RGB frame:
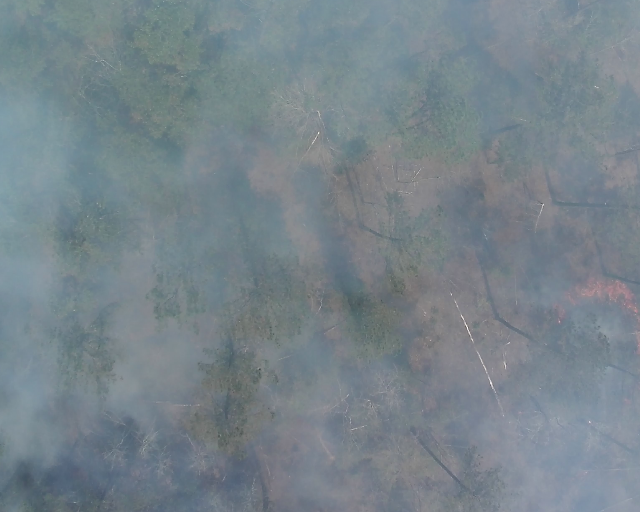
Thermal frame:
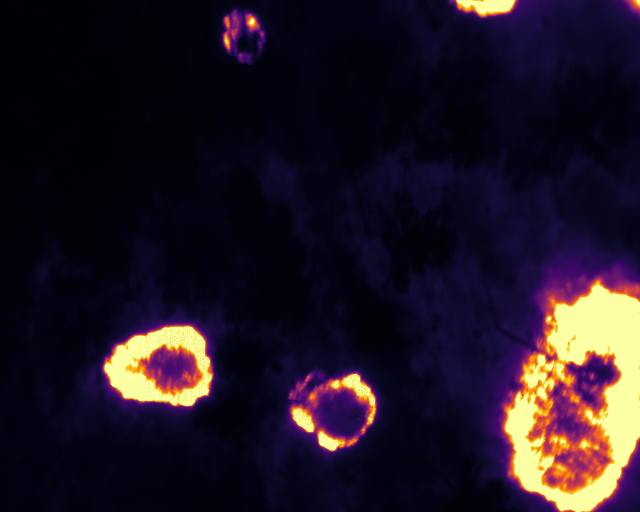
Captured: 2026-02-26 02:28:22
Pixels at or above 80 °C: 34864 (fraction of frame: 0.1064)